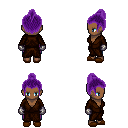
a pixel art fantasy rpg character, female body template, human, dark skin, brown robe, magenta pants, purple short topknot hairstyle, metal gloves, brown slippers, four views (front, back, left, right), 2x2 character sprite sheet, small pixel art, hard edges, no anti-aliasing